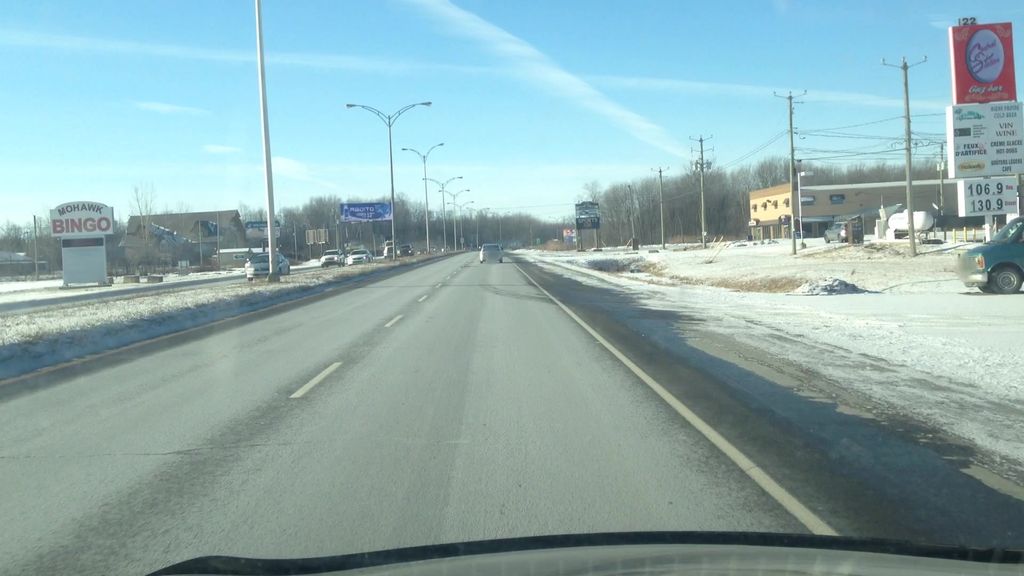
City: montreal